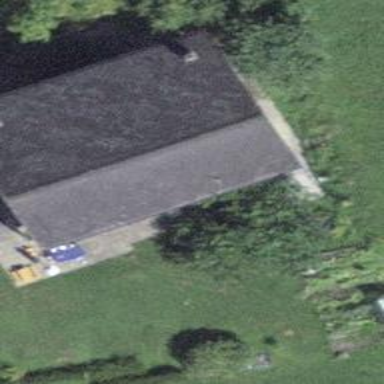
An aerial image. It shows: Simple and straightforward house.